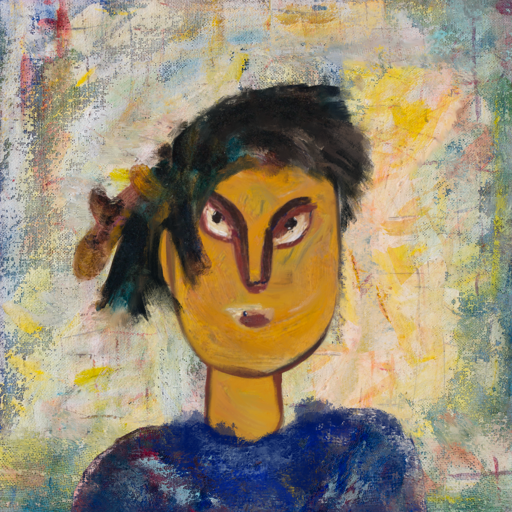
Background: Irani, Head And Neck Front: After_Raid, Face Front: After_Raid, Bust: Irani, Hair Front: Pipe, Head Accessory: Blank, Second Necklace: Blank, Necklace: Blank, Baby: Blank